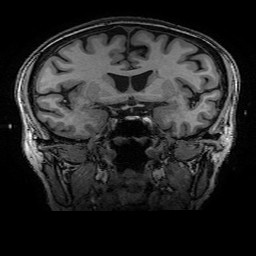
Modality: T1w
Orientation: sagittal
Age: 69
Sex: female
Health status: healthy
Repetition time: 2.53 s
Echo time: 0.0034 s